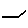
Label: line